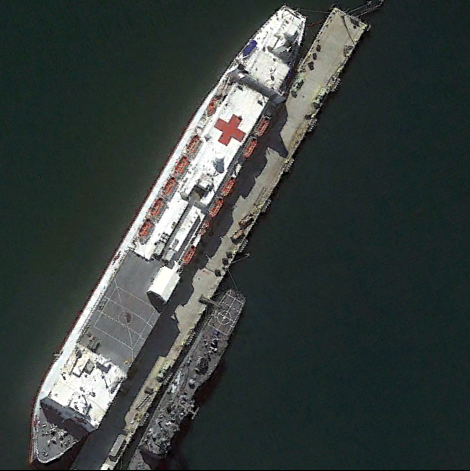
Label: Medical_ship